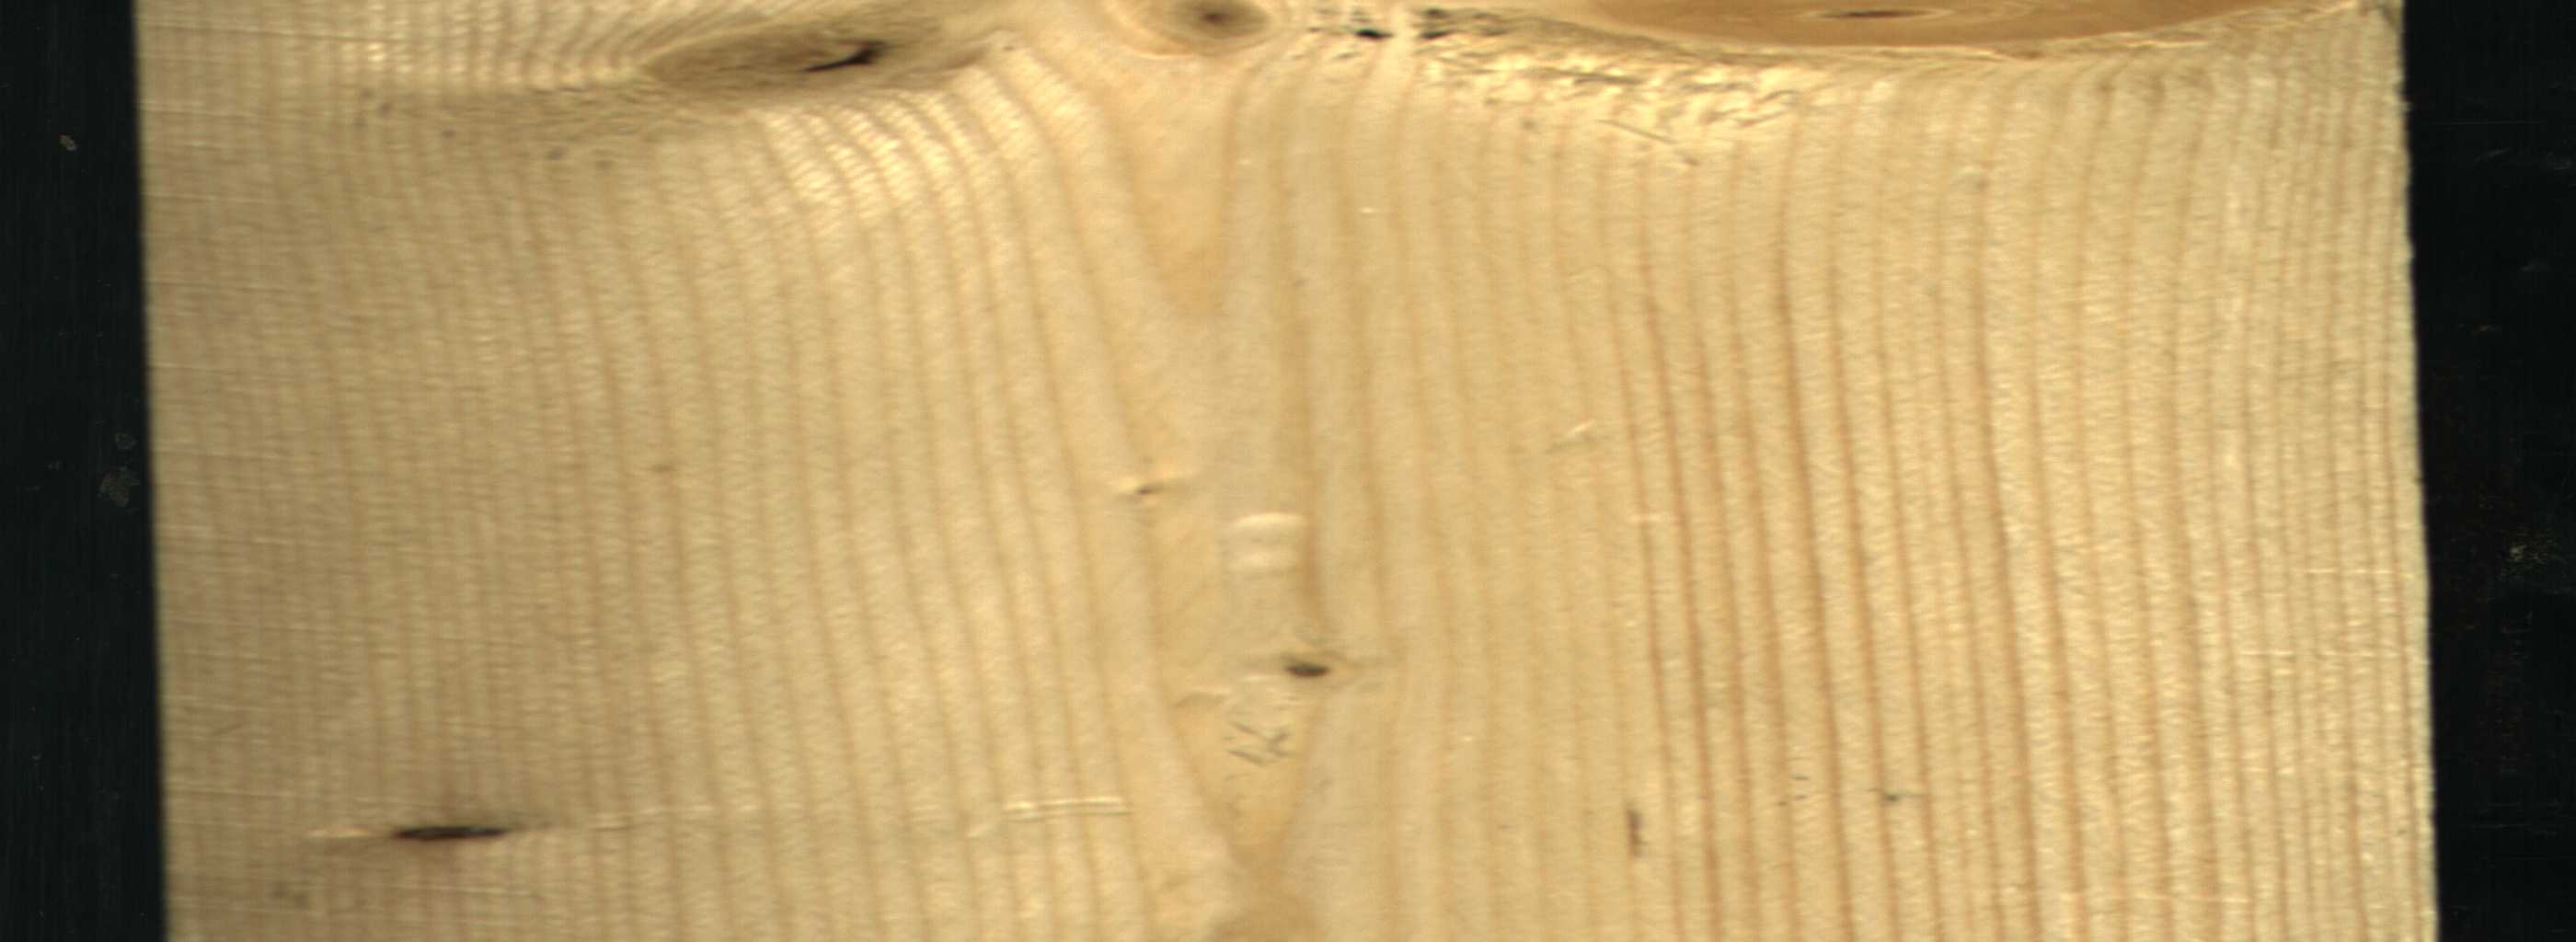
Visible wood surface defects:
Dead_Knot
Live_Knot
Live_Knot
Live_Knot
Live_Knot